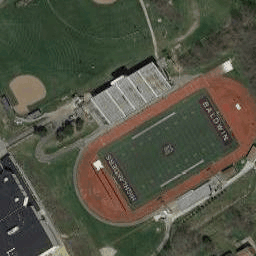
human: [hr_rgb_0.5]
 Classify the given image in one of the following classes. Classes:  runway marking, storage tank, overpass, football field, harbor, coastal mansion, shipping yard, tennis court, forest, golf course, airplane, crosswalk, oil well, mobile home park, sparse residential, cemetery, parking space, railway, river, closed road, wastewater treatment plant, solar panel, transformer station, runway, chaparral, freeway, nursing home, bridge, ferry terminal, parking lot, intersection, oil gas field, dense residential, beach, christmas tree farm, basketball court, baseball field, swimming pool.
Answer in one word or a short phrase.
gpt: football field